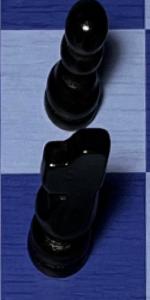
Label: Knight_Black